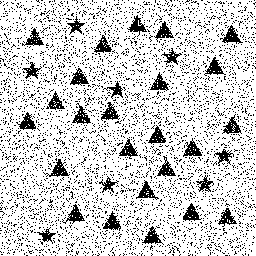
Squares: 0
Triangles: 24
Stars: 8
Total shapes: 32